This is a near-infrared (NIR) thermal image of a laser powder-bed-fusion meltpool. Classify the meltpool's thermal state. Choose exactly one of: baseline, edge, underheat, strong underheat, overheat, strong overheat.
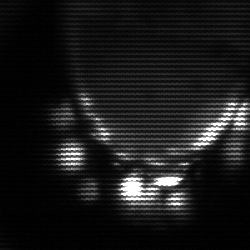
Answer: baseline